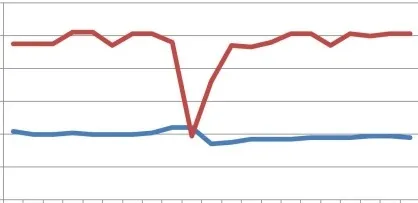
Case 6. X-axis representing time in 16 sec intervals;. upper line (red): CO2 (mmHg); lower line (blue): Resp (br/m).
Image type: chart (chart)